Brain MRI, t2w sequence, axial 2D slice.
Patient: age 53, sex F, weight 90 kg, height 1.9 m
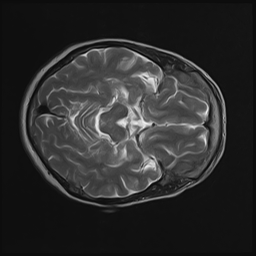